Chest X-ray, AP view. Patient: 71 years old, sex M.
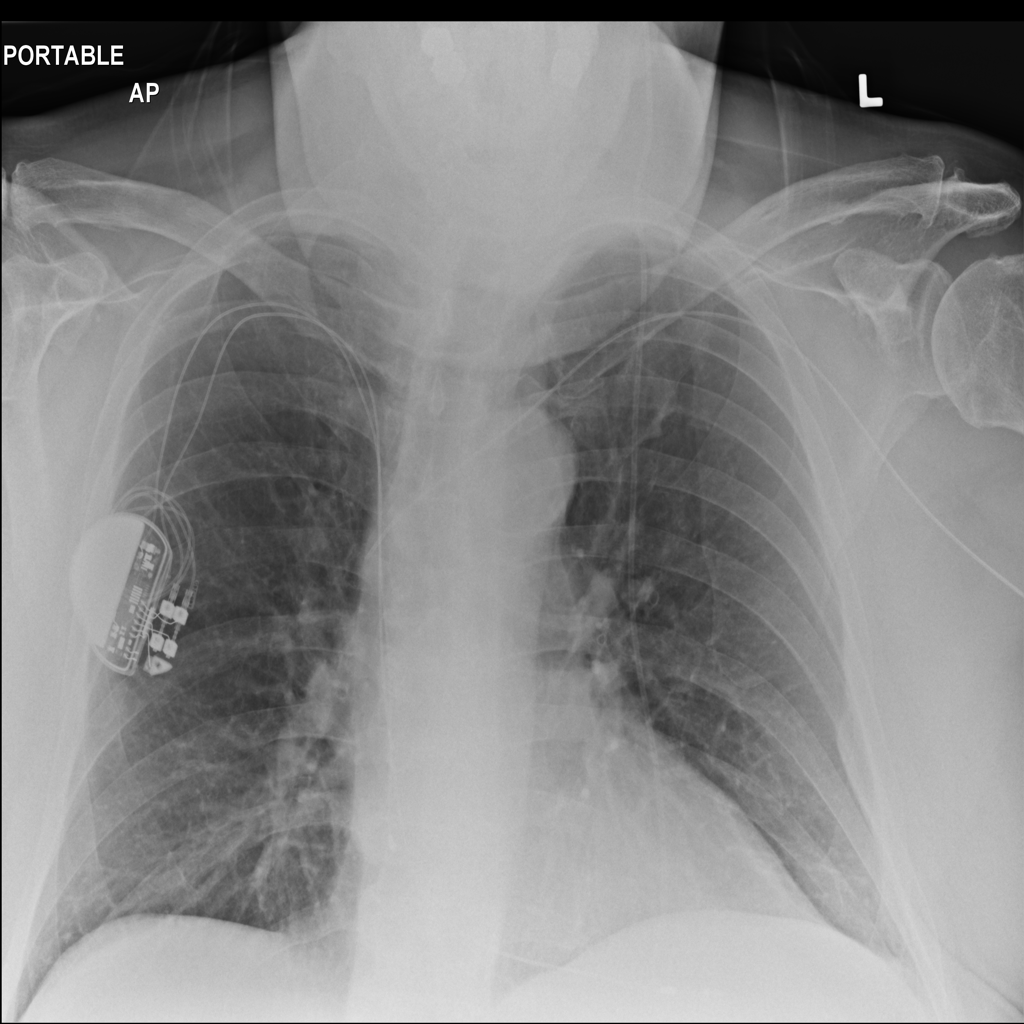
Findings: No Finding